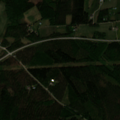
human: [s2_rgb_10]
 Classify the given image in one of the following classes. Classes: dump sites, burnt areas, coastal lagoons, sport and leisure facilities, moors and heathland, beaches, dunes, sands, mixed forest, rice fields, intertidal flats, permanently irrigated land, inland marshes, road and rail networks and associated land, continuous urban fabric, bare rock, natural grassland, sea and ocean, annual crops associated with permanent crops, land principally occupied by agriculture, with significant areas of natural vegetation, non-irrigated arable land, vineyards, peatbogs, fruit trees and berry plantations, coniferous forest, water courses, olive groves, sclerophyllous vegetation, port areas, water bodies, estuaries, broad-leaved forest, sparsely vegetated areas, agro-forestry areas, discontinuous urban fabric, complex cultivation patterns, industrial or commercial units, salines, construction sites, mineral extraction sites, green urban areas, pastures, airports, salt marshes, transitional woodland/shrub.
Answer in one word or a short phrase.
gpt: non-irrigated arable land, land principally occupied by agriculture, with significant areas of natural vegetation, mixed forest, transitional woodland/shrub